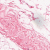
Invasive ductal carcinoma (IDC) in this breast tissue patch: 0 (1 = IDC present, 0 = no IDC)